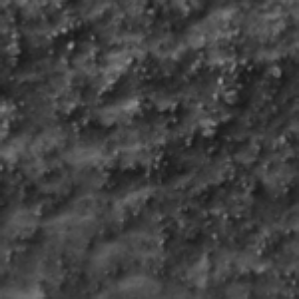
Label: frost